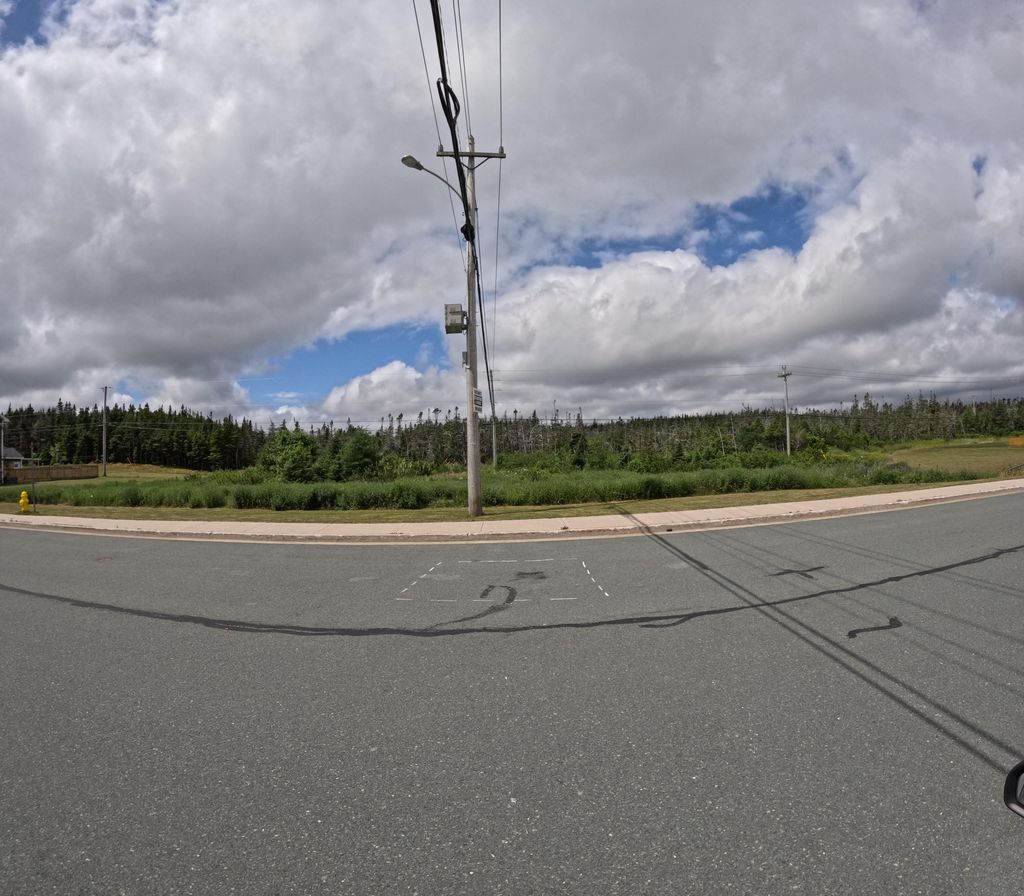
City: st_johns